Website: apple
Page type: billing-address
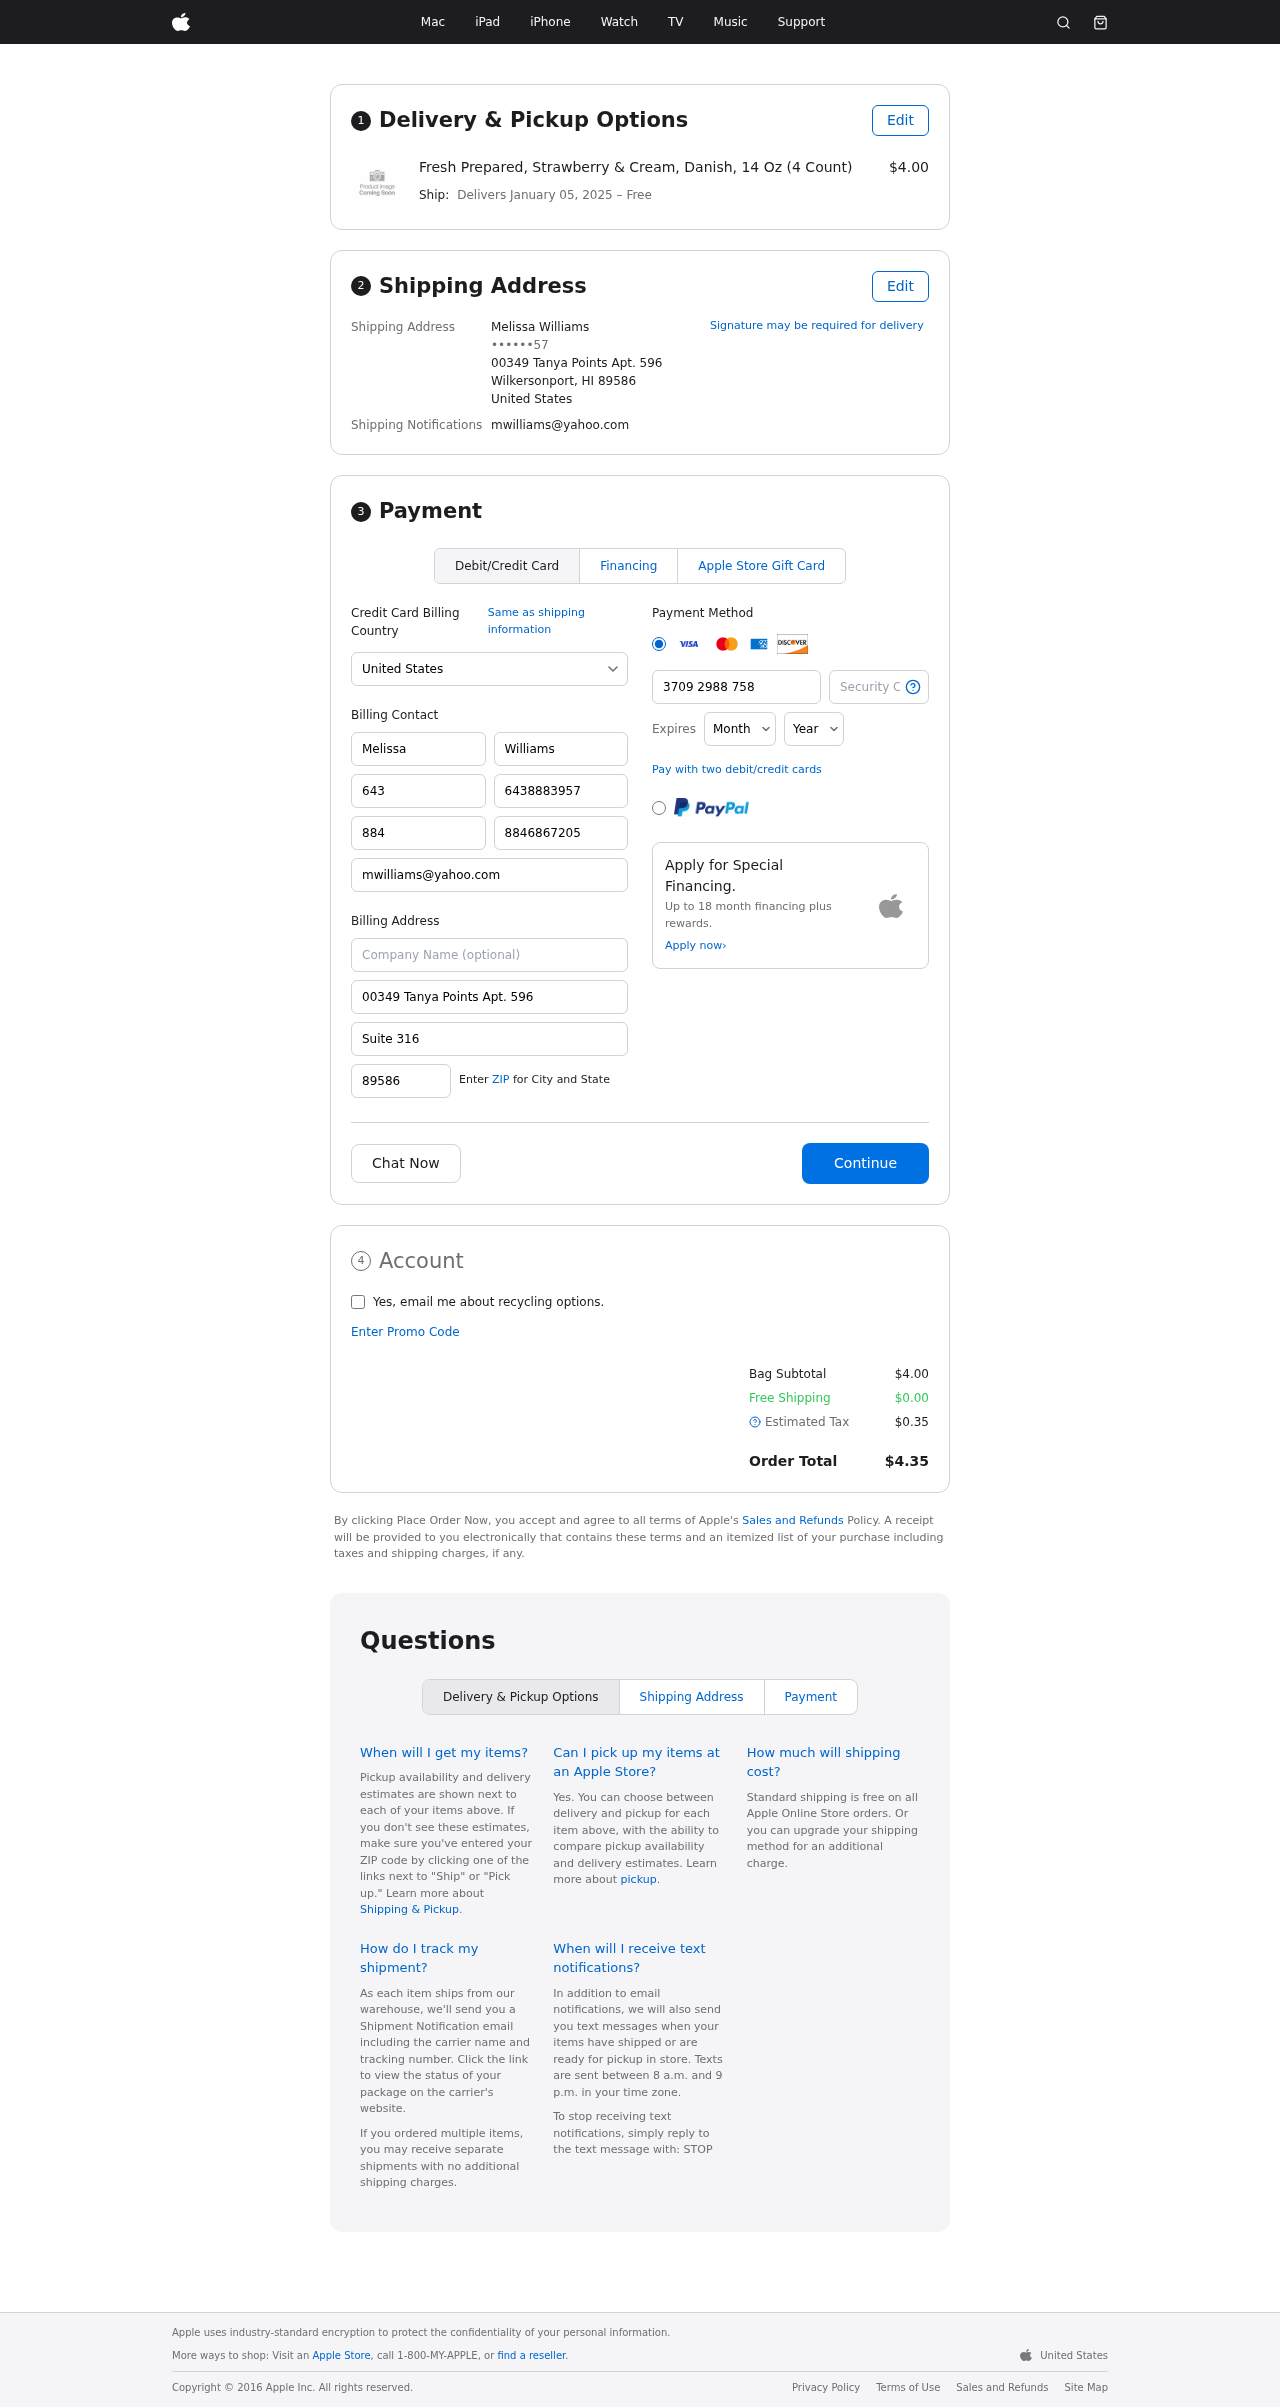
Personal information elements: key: PII_CARD_CVV
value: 2128
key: PII_CARD_EXPIRY_MONTH
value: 12
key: PII_CARD_EXPIRY_YEAR
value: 27
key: PII_CARD_NUMBER
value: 3709 2988 7582 940
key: PII_CITY_STATE_ZIP
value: Wilkersonport, HI 89586
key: PII_COUNTRY
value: United States
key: PII_EMAIL
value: mwilliams@yahoo.com
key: PII_FULLNAME
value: Melissa Williams
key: PII_STREET
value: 00349 Tanya Points Apt. 596
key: PII_PHONE_MASKED
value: ••••••57
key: PII_BILLING_FIRSTNAME
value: Melissa
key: PII_BILLING_LASTNAME
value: Williams
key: PII_BILLING_PHONE_AREA
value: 643
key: PII_BILLING_PHONE
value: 6438883957
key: PII_BILLING_PHONE_ALT_AREA
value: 884
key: PII_BILLING_PHONE_ALT
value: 8846867205
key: PII_BILLING_EMAIL
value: mwilliams@yahoo.com
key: PII_BILLING_STREET
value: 00349 Tanya Points Apt. 596
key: PII_BILLING_STREET2
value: Suite 316
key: PII_BILLING_POSTCODE
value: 89586
Product elements: key: PRODUCT1_NAME
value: Fresh Prepared, Strawberry & Cream, Danish, 14 Oz (4 Count)
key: PRODUCT1_PRICE
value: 4
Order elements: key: ORDER_DELIVERY_DATE
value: January 05, 2025
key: ORDER_SUBTOTAL
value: $4.00
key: ORDER_SHIPPING_COST
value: $0.00
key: ORDER_TAX
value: $0.35
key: ORDER_TOTAL
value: $4.35